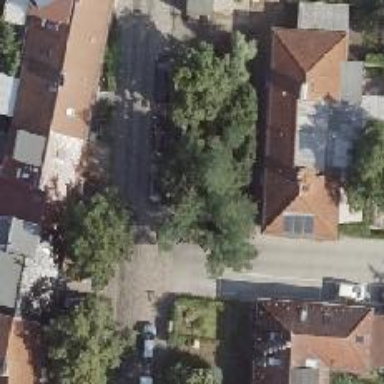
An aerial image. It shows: Residential road.